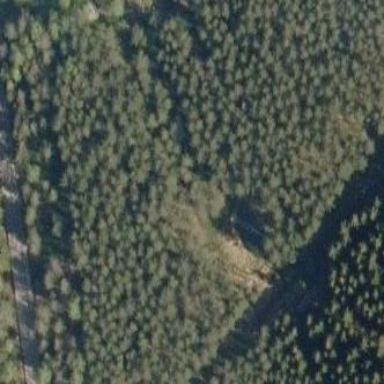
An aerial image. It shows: Forest area dominated by needle-leaved trees.